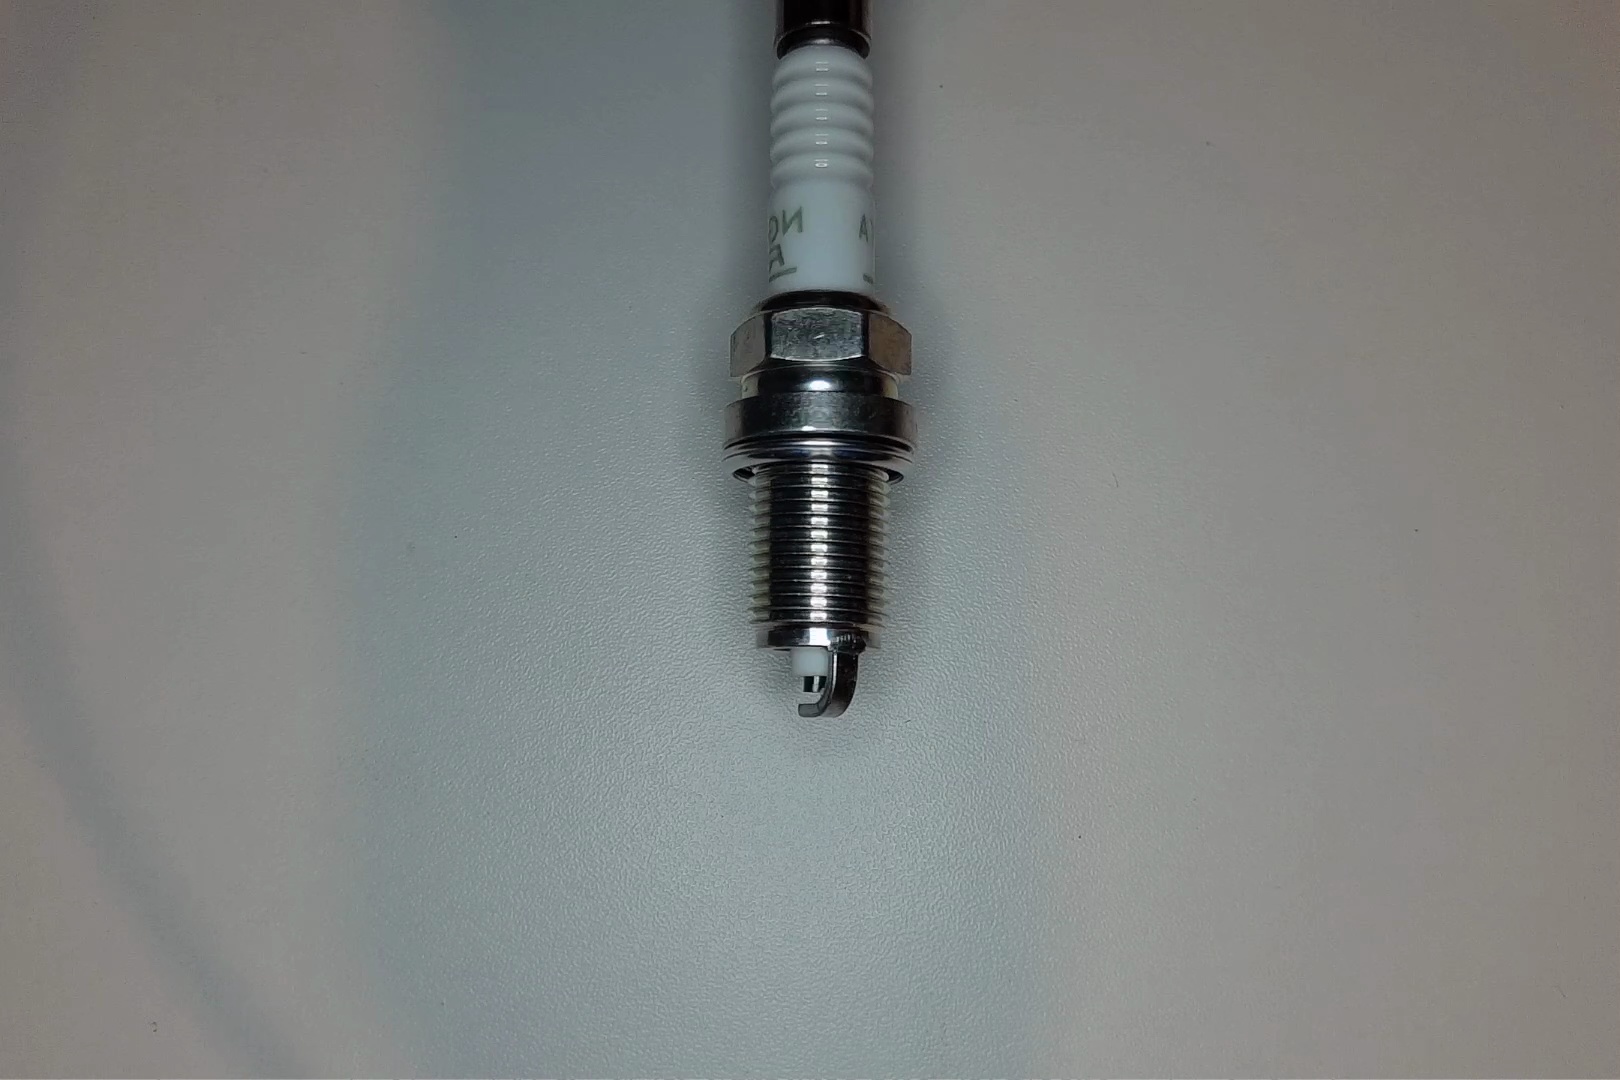
Label: no anomaly